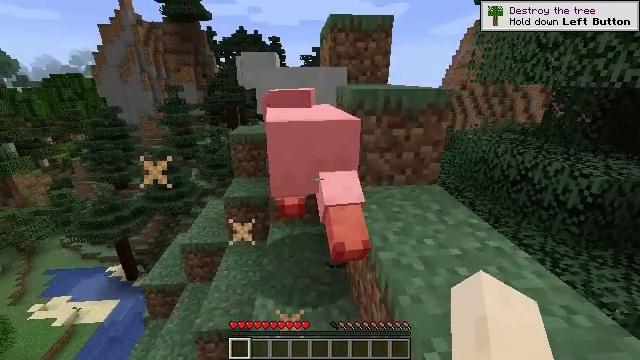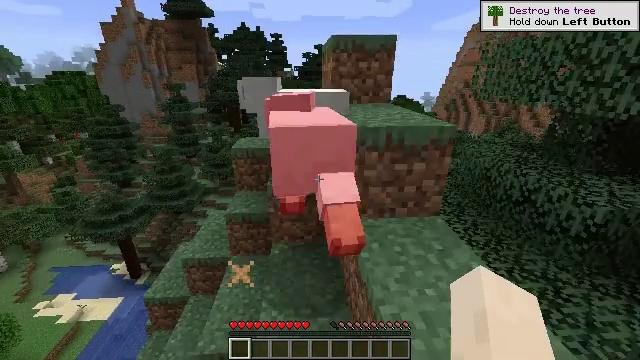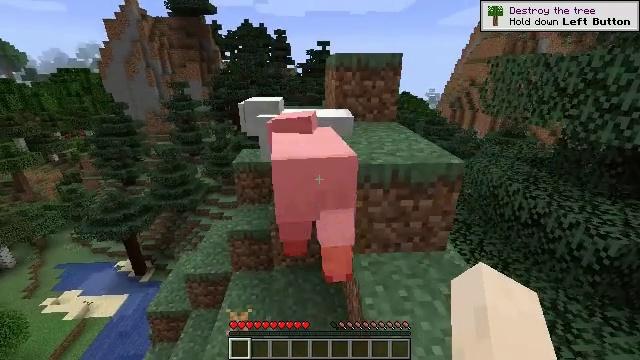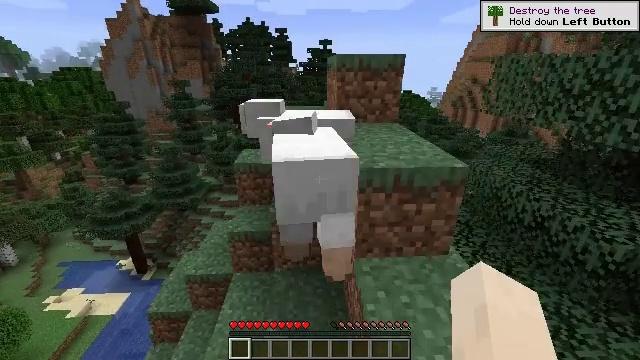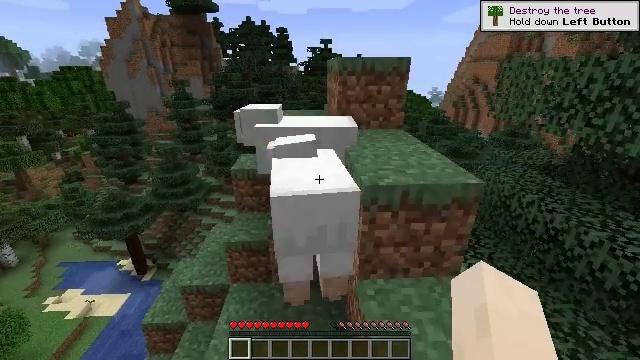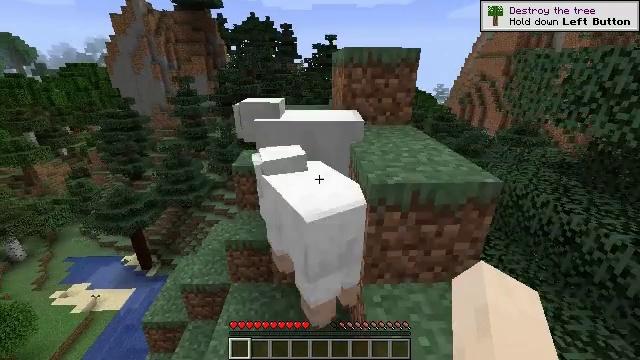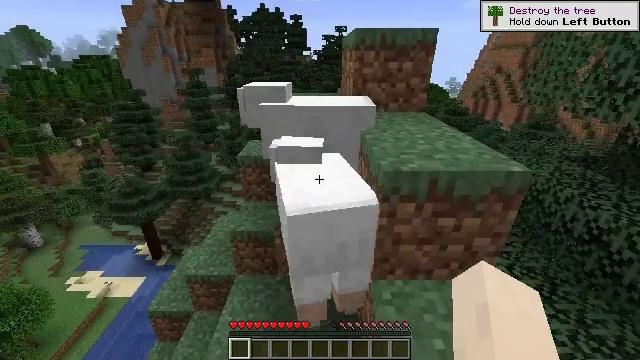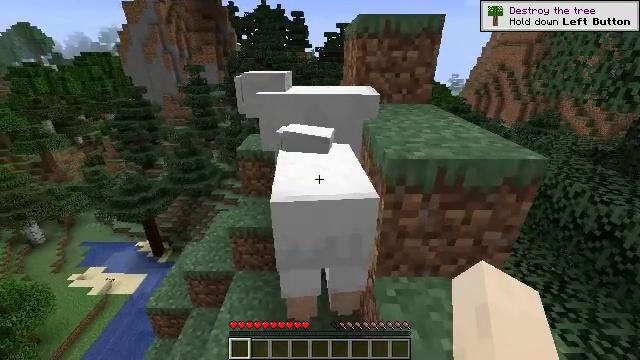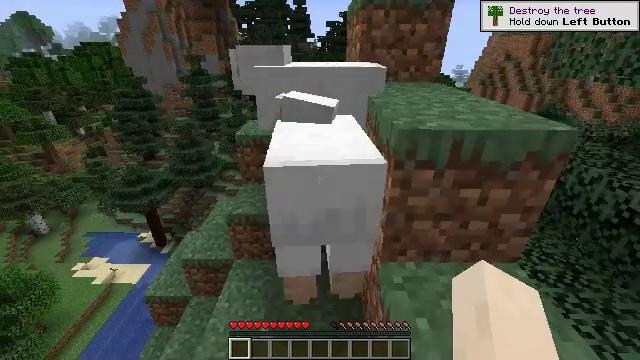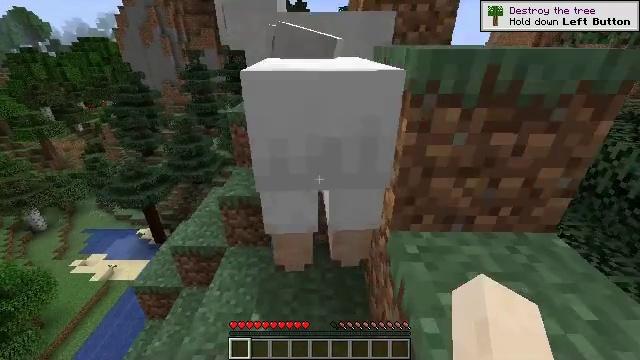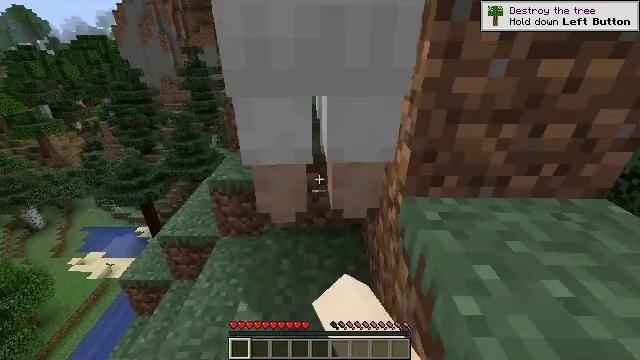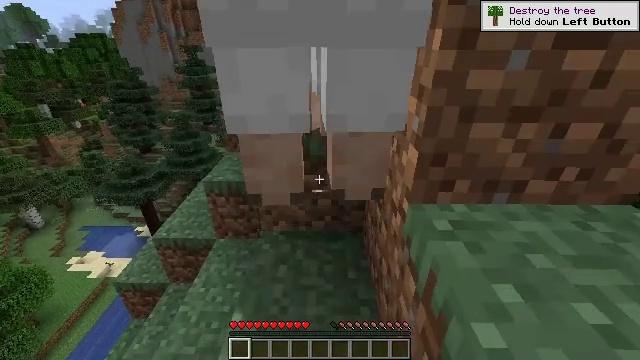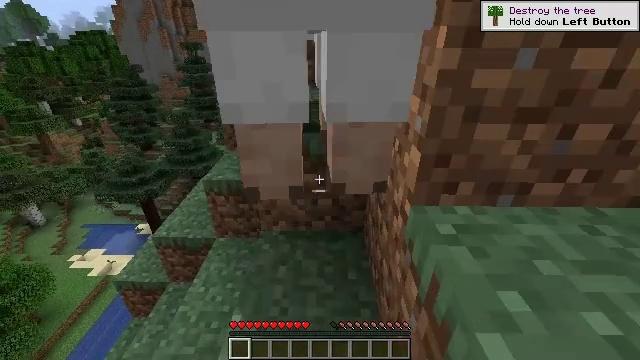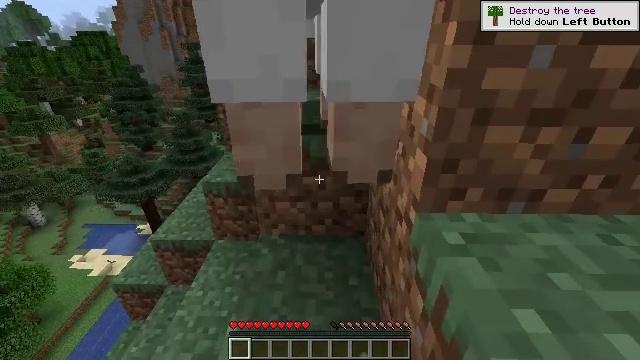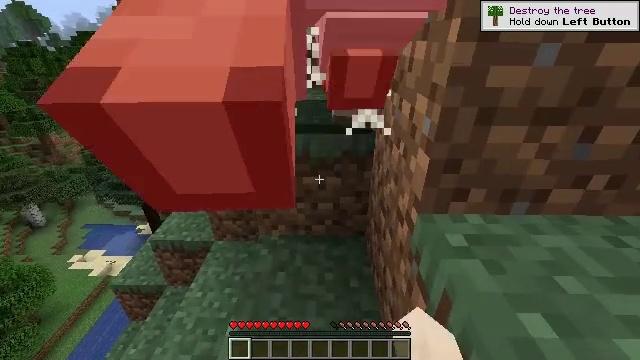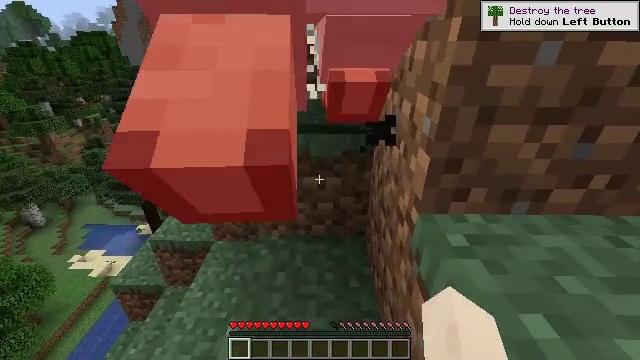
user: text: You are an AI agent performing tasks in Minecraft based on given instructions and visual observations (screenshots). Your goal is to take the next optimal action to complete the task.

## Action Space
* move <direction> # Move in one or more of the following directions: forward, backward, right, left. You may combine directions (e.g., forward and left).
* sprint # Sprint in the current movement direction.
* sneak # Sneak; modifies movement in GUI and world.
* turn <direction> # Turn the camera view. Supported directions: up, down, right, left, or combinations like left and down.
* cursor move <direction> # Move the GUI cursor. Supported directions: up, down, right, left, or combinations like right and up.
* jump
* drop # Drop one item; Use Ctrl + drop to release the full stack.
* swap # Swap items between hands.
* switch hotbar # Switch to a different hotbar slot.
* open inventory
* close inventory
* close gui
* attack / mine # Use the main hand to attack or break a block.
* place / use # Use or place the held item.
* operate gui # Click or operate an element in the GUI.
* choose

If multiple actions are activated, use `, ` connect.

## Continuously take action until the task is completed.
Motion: motion action
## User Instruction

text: Kill the sheep.
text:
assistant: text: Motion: move forward, jump
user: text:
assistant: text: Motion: move forward, jump
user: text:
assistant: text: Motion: move forward, jump
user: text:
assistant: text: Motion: move forward
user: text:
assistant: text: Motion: move forward
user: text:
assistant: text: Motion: turn left and down
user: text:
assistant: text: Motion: no_op
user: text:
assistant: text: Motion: turn down
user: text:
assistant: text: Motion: attack / mine
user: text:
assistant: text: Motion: attack / mine
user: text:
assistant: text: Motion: attack / mine
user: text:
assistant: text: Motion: no_op
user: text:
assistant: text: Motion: no_op
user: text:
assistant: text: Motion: no_op
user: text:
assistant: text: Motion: no_op
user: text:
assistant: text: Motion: no_op
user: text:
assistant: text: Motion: no_op
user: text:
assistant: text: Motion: no_op
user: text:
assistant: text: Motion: no_op
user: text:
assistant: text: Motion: no_op
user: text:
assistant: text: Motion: jump
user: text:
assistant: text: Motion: move forward, jump
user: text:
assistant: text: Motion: move forward, turn up, jump
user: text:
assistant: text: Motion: move forward, turn left and up, jump
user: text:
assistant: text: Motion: move forward, turn up, jump
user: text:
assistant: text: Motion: move forward, jump
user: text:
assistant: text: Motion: move forward
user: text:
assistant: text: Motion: move forward, attack / mine
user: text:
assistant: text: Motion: attack / mine
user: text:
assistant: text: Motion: attack / mine